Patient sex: F
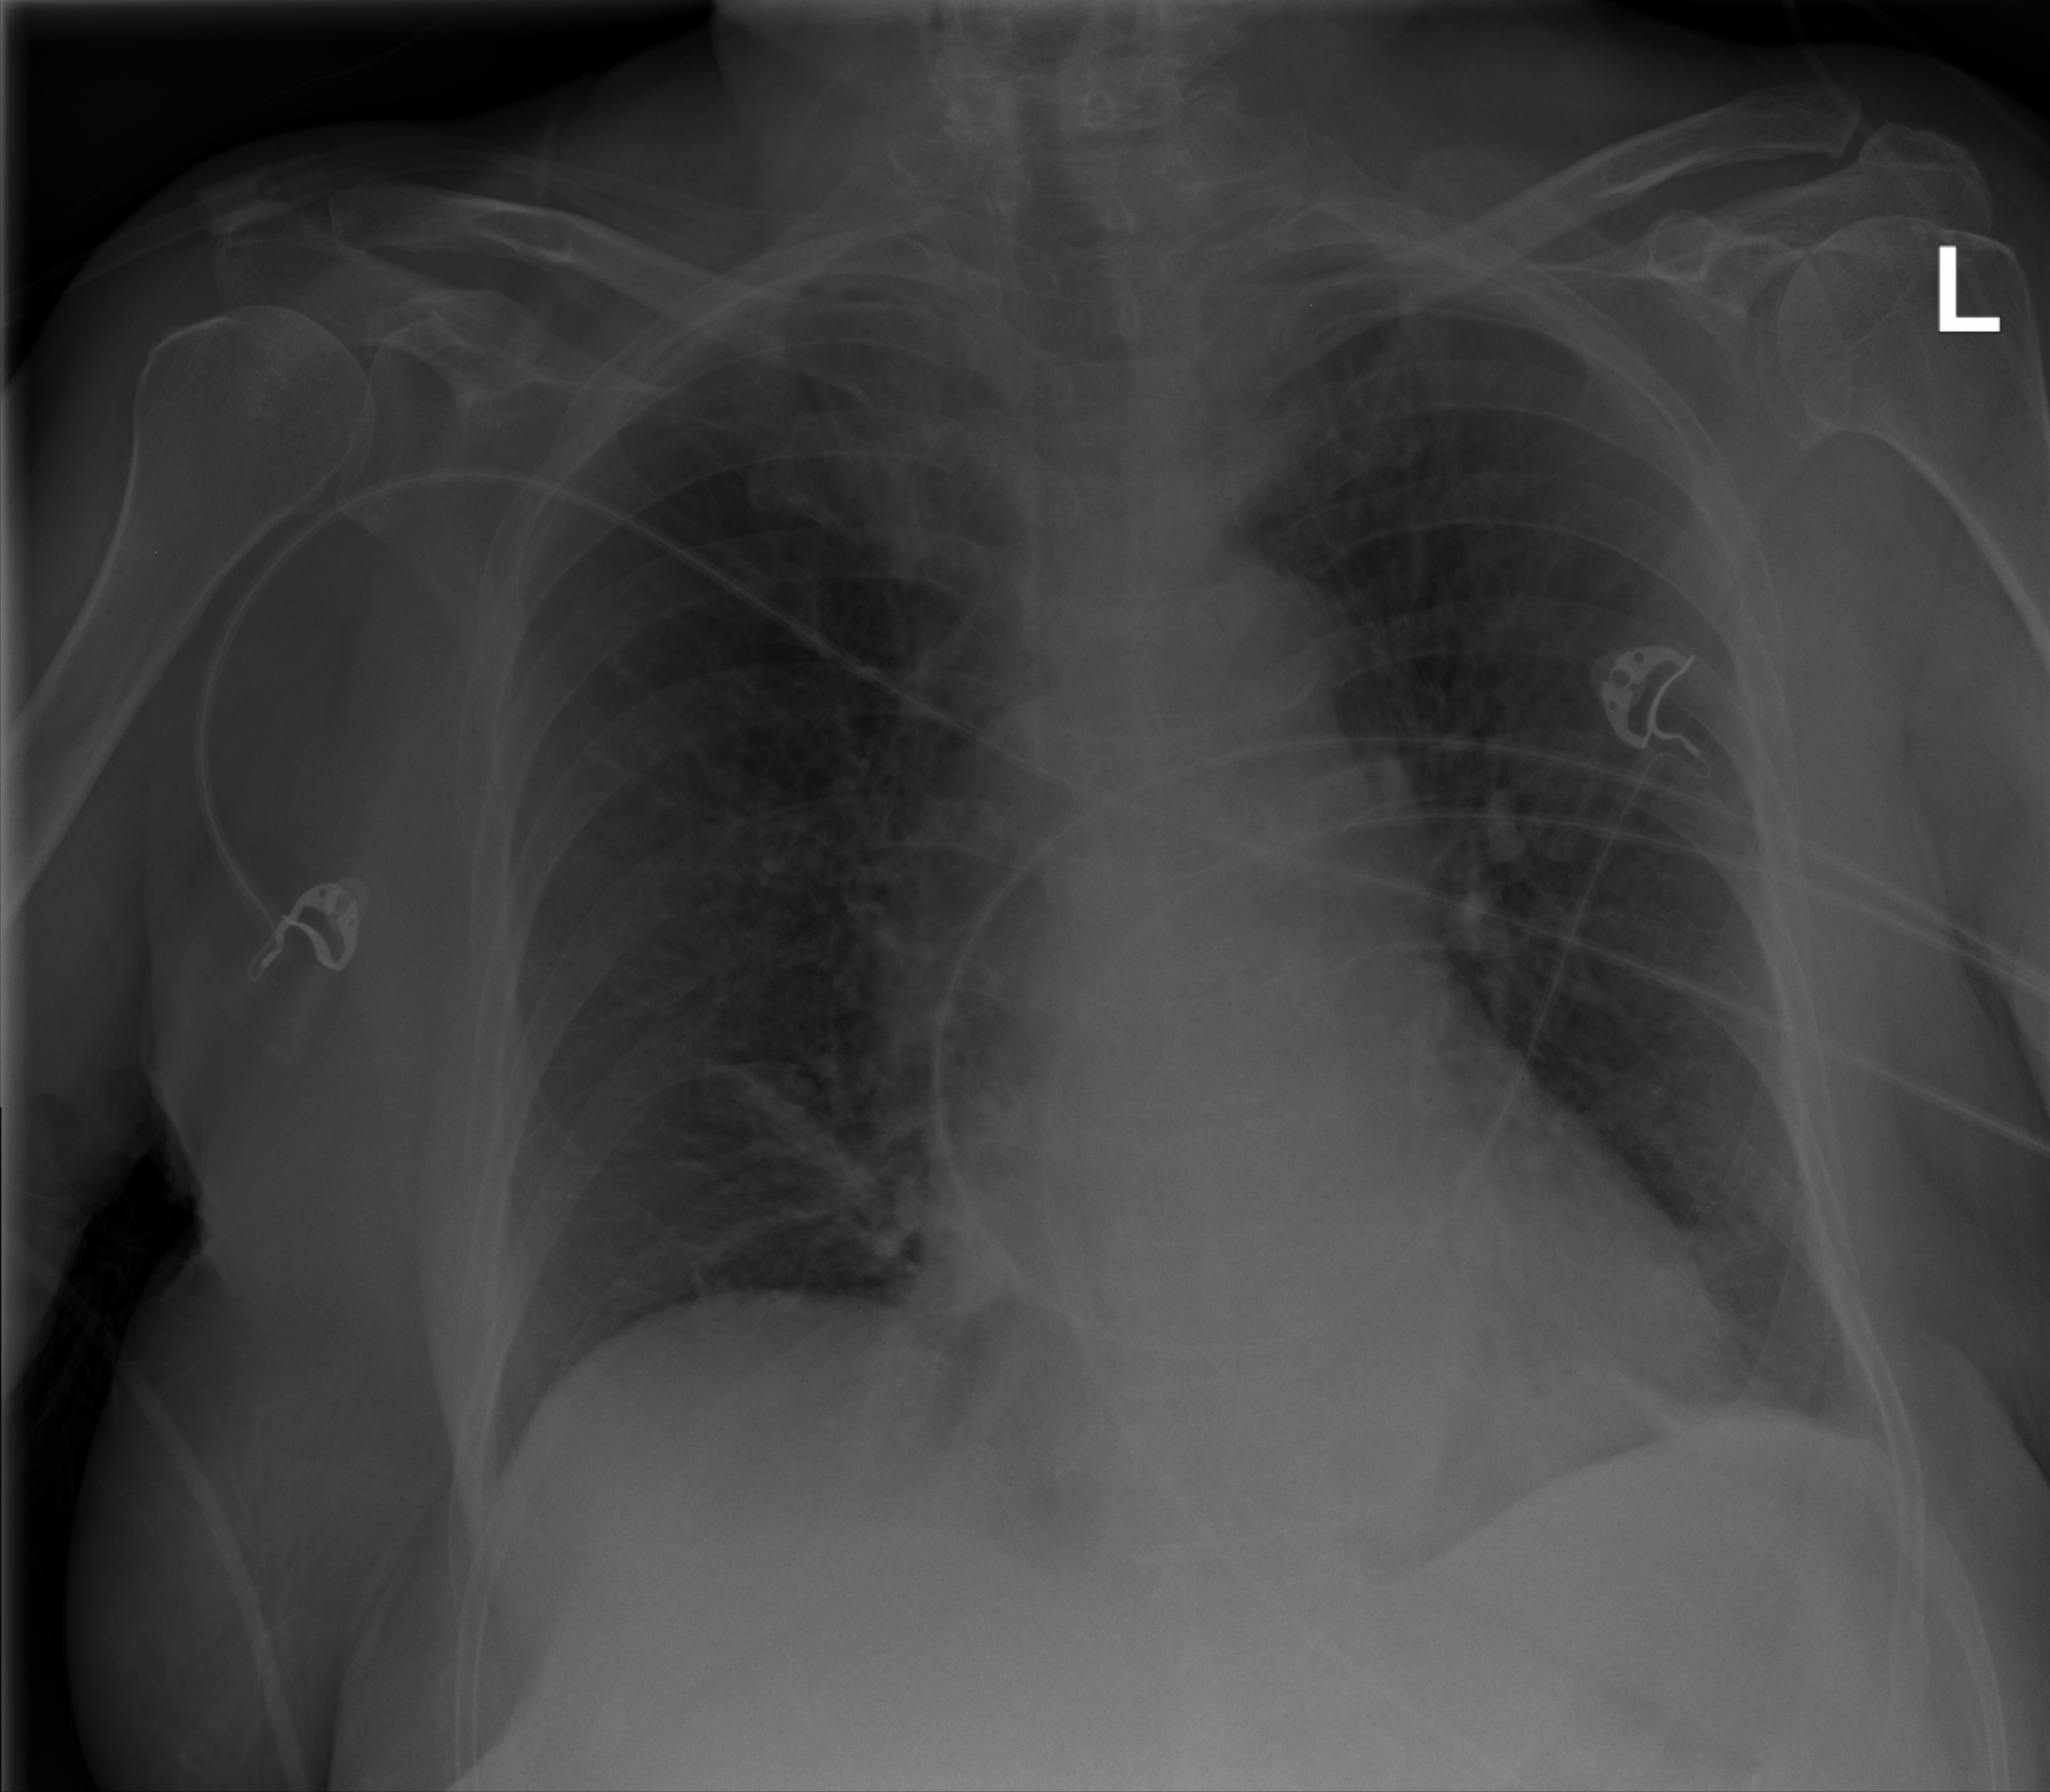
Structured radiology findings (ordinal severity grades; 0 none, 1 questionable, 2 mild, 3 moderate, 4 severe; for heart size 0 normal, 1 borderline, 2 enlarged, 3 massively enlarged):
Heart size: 0
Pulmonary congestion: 2
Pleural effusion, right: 0
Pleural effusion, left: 0
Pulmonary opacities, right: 1
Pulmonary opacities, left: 1
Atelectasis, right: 0
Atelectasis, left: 0